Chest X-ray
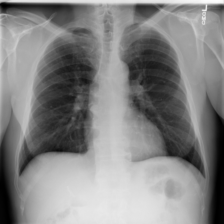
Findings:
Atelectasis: negative
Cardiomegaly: negative
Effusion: negative
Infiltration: negative
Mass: negative
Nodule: negative
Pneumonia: negative
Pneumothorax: negative
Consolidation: negative
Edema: negative
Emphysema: negative
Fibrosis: negative
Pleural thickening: negative
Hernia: negative